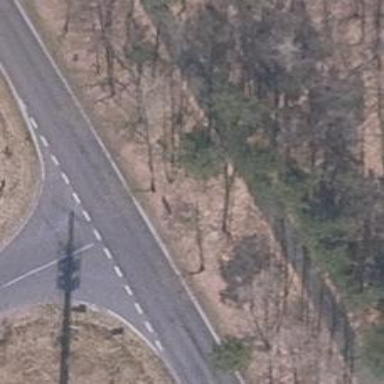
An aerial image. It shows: Secondary road with asphalt surface.